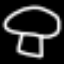
Label: mushroom